Field crop: tomato
Growth stage: 1
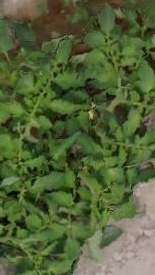
Species: tomato